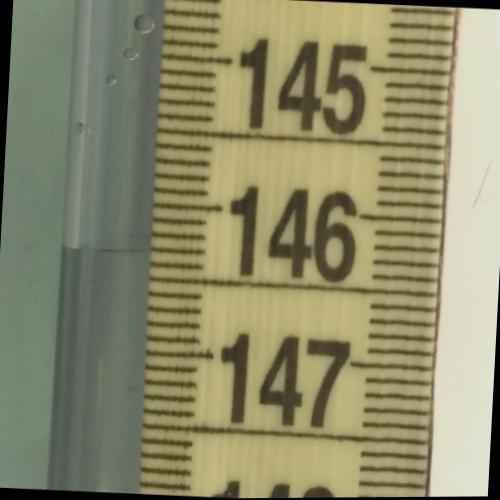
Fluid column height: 146.3 cm